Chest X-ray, PA view. Patient: 39 years old, sex M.
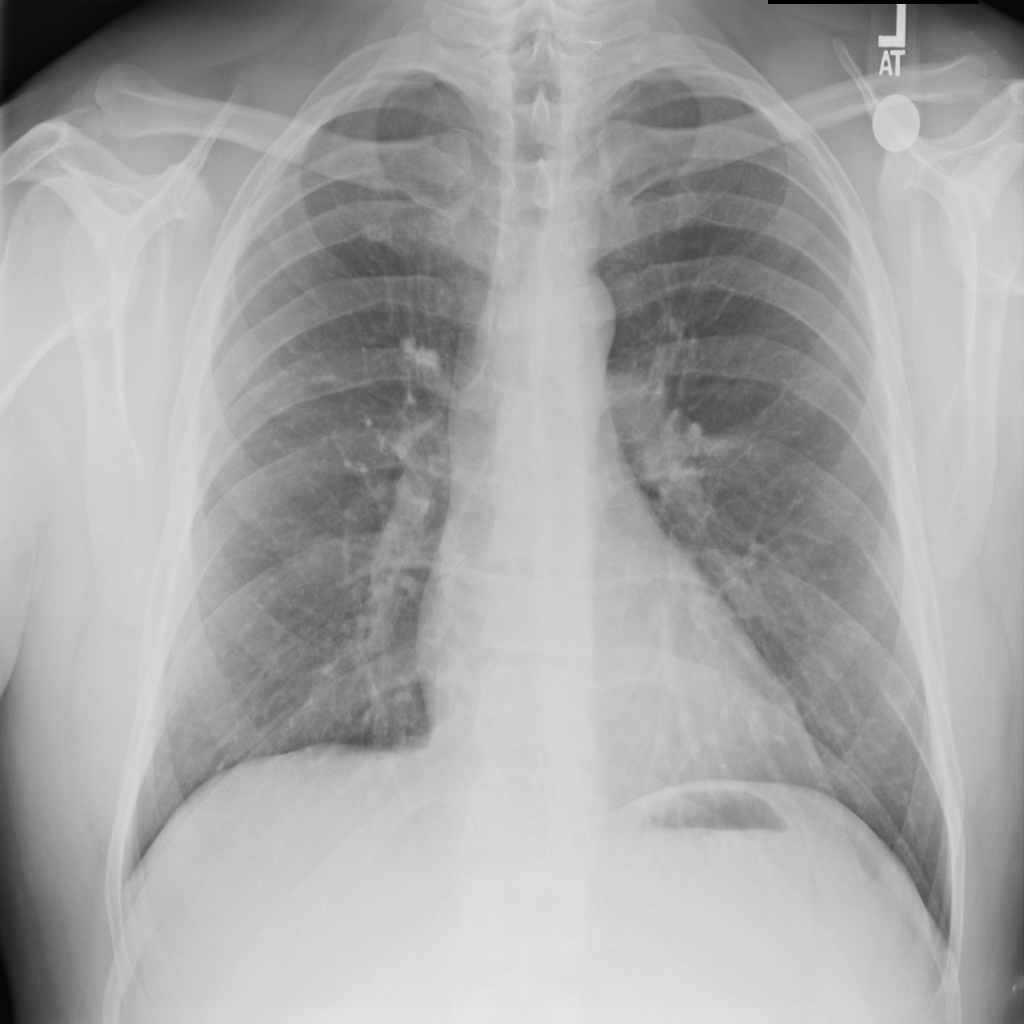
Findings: No Finding